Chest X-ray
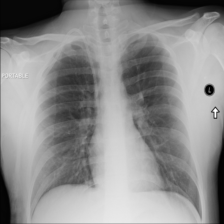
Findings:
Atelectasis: negative
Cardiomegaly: negative
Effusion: negative
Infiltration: negative
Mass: negative
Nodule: negative
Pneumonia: negative
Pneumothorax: negative
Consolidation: negative
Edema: negative
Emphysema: negative
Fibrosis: negative
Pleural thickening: negative
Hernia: negative